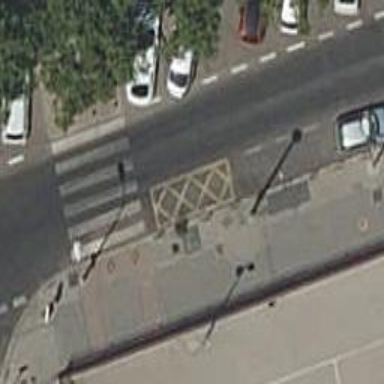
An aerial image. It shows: Bollard.